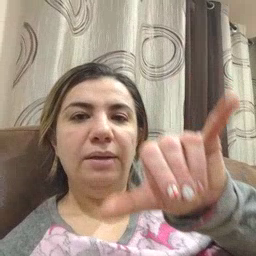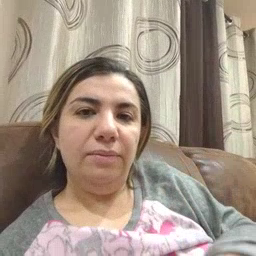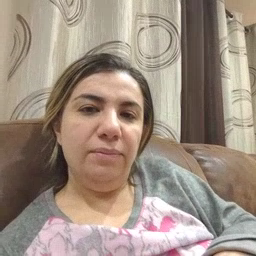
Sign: stay